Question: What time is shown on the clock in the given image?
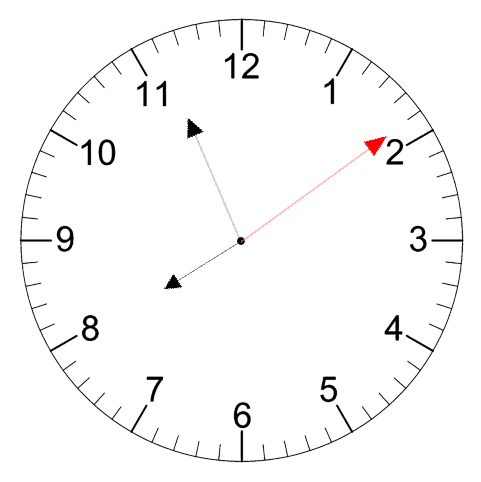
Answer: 07:56:09